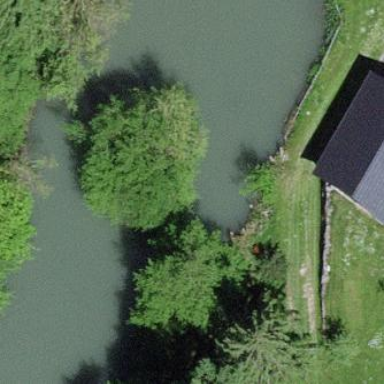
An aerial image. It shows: Pond surrounded by natural water.